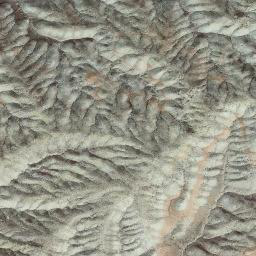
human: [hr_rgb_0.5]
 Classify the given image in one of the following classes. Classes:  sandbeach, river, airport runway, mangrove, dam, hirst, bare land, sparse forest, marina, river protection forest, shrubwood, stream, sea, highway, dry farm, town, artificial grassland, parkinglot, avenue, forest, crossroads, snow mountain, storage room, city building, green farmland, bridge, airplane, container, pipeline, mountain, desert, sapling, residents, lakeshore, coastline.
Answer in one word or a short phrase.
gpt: mountain